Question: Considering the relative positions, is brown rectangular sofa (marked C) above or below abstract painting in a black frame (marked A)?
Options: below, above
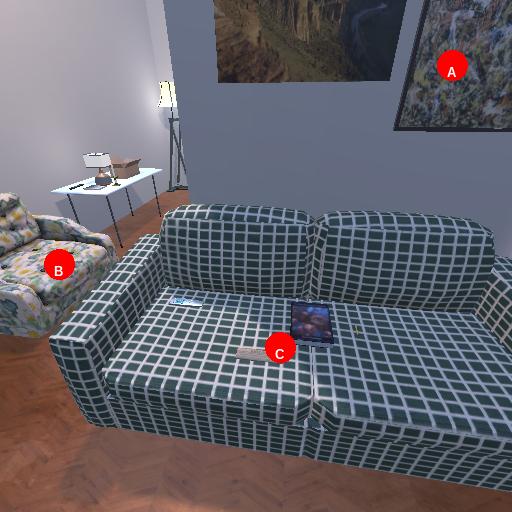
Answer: below